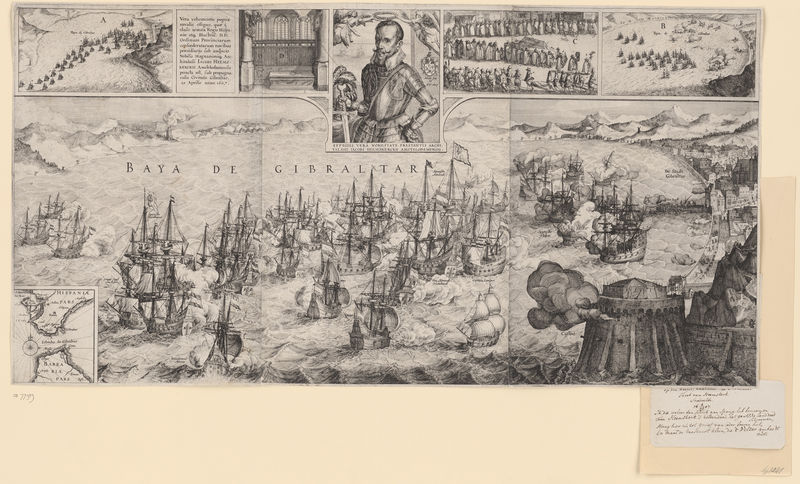
Titel: De slag bij Gibraltar
Künstler: Claes Jansz. (II) Visscher
Standort: Amsterdam
Institution: Rijksmuseum
Schlagwörter: crowd, fight, men, people, sword, old, room, picture, clouds, man, boat, building, mountain, ocean, sea, ship, water, waves, armor, spain, spanish, coast, drawing, black and white, castle, army, sketch, battle, pen, boats, wind, flag, fort, history, map, postcard, war, fire, ships, bay, ochre, port, sailing, sails, comic, text, mustache, sepia, vessels, sailingboats, attack, fortification, boating, cannon, armed, conquest, conquistador, navy, canon, armies, maps, coastal, fleet, gibraltar, baya de gibraltar, invasion, baya, pen and pencil, flotilla, invade